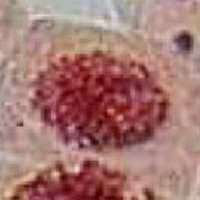
Label: prophase